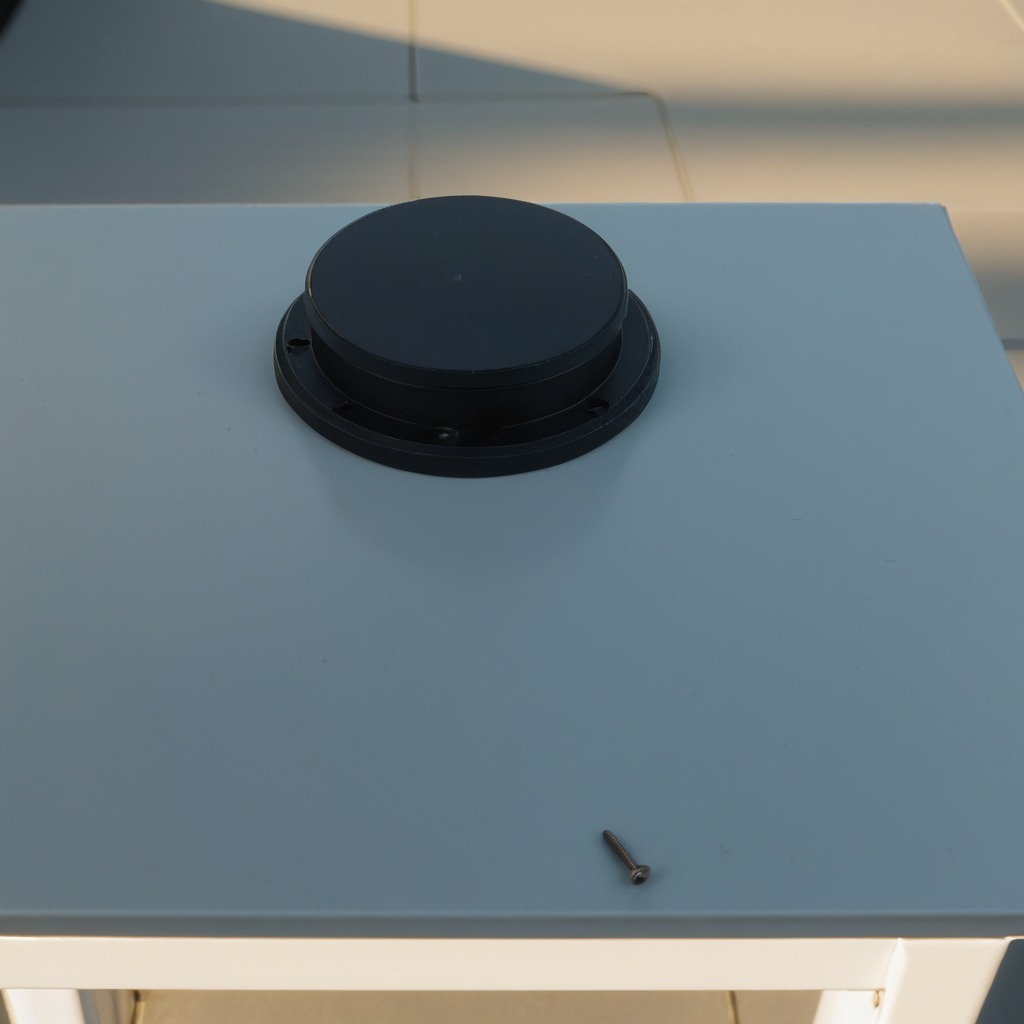
A metal screw is lying on the textured surface of a clean utility table in a temporary outdoor tool station.